Question: I want to detect and isolate (get sub-images) of all Rummikub tiles in an image. This is the image of Rummikub tiles:

I tried to find the contours of the tiles in an edged image. However, I could not manage to find all the contours of all the tiles.
This is what I got so far:
'''
import matplotlib.pyplot as plt
from skimage.color import rgb2gray
import cv2
import imutils
from imutils import contours
# Load image
img = cv2.imread('RK1.jpg',3)
# Converting the image to grayscale.
gray = cv2.cvtColor(img, cv2.COLOR_BGR2GRAY)
# Smoothing without removing edges.
gray_filtered = cv2.bilateralFilter(gray, 6, 400, 400)
# Applying the canny filter
edges_filtered = cv2.Canny(gray_filtered, 50, 30)
# find contours in the edged image
contours= cv2.findContours(edges_filtered, cv2.RETR_EXTERNAL, cv2.CHAIN_APPROX_SIMPLE)
contours = imutils.grab_contours(contours)
# loop over our contours
for contour in contours:
# approximate the contour
peri = cv2.arcLength(contour, True)
approx = cv2.approxPolyDP(contour, 0.015 * peri, True)
# if our approximated contour has four points, then draw contour
if len(approx) == 4:
cv2.drawContours(img, [approx], -1, (0, 255, 0), 3)
'''
This is the result:
<URL>
I would very much appreciate suggestions on how to reliably find all the contours of all the tiles.
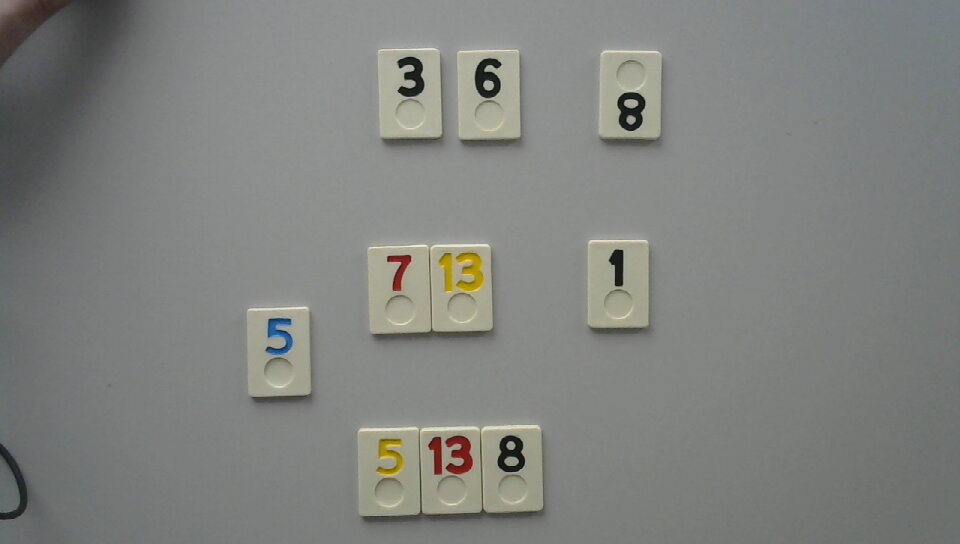
Answer: Here's a simple method
- - - - -
---
Detected objects
<URL>
Here's each individually saved ROI
<URL>
Code
'''
import cv2
image = cv2.imread('1.jpg')
gray = cv2.cvtColor(image, cv2.COLOR_BGR2GRAY)
blur = cv2.GaussianBlur(gray, (3,3), 0)
thresh = cv2.adaptiveThreshold(blur,255,cv2.ADAPTIVE_THRESH_GAUSSIAN_C, cv2.THRESH_BINARY_INV,9,3)
kernel = cv2.getStructuringElement(cv2.MORPH_RECT, (5,5))
dilate = cv2.dilate(thresh, kernel, iterations=1)
cnts = cv2.findContours(dilate, cv2.RETR_EXTERNAL, cv2.CHAIN_APPROX_SIMPLE)
cnts = cnts[0] if len(cnts) == 2 else cnts[1]
ROI_number = 0
for c in cnts:
area = cv2.contourArea(c)
peri = cv2.arcLength(c, True)
approx = cv2.approxPolyDP(c, 0.05 * peri, True)
if len(approx) == 4 and area > 1000:
x,y,w,h = cv2.boundingRect(approx)
ROI = image[y:y+h, x:x+w]
cv2.imwrite('ROI_{}.png'.format(ROI_number), ROI)
ROI_number += 1
cv2.imshow('thresh', thresh)
cv2.imshow('dilate', dilate)
cv2.waitKey()
'''